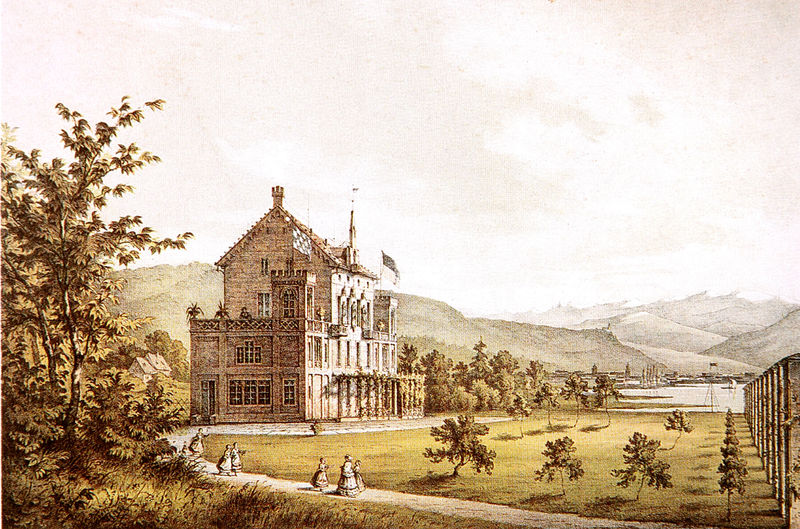
Titel: Villa Leuchtenberg bei Lindau, Ansicht von NW
Künstler: Anton Harrer
Standort: Lindau
Institution: Stadtmuseum
Schlagwörter: baum, berg, blau, blätter, dunkel, gemälde, himmel, laub, mann, meer, schatten, wasser, weiß, wolken, aquarell, bäume, fluss, frauen, gelb, grün, landschaft, menschen, mädchen, ocker, see, stadt, ufer, äste, braun, damen, fenster, frankreich, frau, glas, grau, hell, hintergrund, kariert, kleid, kleider, licht, schwarz, strasse, terasse, tür, zeichnung, ausblick, dach, gebäude, gras, haus, park, parkanlage, rasen, schloss, weg, wiese, wolke, zaun, beige, gesellschaft, leute, rock, architektur, mensch, steine, weit, bild, ast, erde, feld, ferne, horizont, häuser, hügel, natur, stamm, strauch, weite, brücke, brüstung, busch, büsche, gewässer, pfad, sonne, sträucher, wege, wiesen, boden, land, adel, kind, klassizismus, personen, blatt, pflanze, pflanzen, england, front, wald, boot, boote, kamin, kinder, schornstein, turm, garten, balkon, terrasse, schiff, schiffe, segel, segelboot, ansicht, fahnen, fassade, italien, perspektive, vedute, röcke, fahne, flagge, jungen, mast, segelschiff, laufen, schürzen, berge, farben, fläche, gebirge, gipfel, dächer, giebel, mauer, ziegel, allee, farbe, grafik, graphik, hof, ausflug, hügellandschaft, spazieren, fußgänger, hafen, banner, beobachter, häuschen, wehen, palme, stufen, zinnen, segeln, panorama, wände, erker, veranda, burg, bayern, bayrisch, fensterrahmen, türmchen, türme, balustrade, spaziergang, alpen, druck, druckgraphik, gebirgszug, radierung, stich, reihe, flanieren, graphisch, tore, lustschloss, villa, rauten, anwesen, gutshaus, residenz, landhaus, warme farben, streiflicht, kaktus, historismus, gärten, herrenhaus, landpartie, wochenende, häusschen, flaggen, spaziergänger, sechs, kupferstich, spalier, graß, leichtigkeit, englischer garten, weise, manschen, wintergarten, alleee, landsitz, wanderweg, jagdschloss, bergen, obstgarten, waisenhaus, zinne, bayerisch, versailles, castle, satteldach, dachfirst, sommerfrische, neogotik, maximilian ii., neugotisch, coloriert, neogotisch, historistisch, wassers, voralpenland, eklektisch, pergola, reifröcke, angelegter garten, bayerische flagge, bayerische landschaft, bedienstetenhaus, country house, dachterasse, das gebäude der welt, das gebäude in der umgebung, dienerhaus, engöand, flacke, flacken, frau mit kindern, frauenpaare, früher, fürstenhof, geaäst, giebelkreuz, graphk, grüm, hahnen, heimmel, högel, hügek, kiesweg, luxus, schlößchen, tudor, weisen, wirtschaftshaus, wohnsitz, garteb, alllee, bosketten, 19. jahrhundert, sspazieren gehen